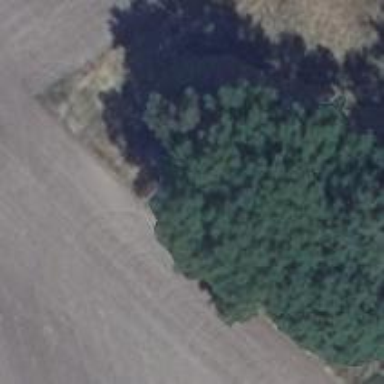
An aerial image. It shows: Hunting stand.